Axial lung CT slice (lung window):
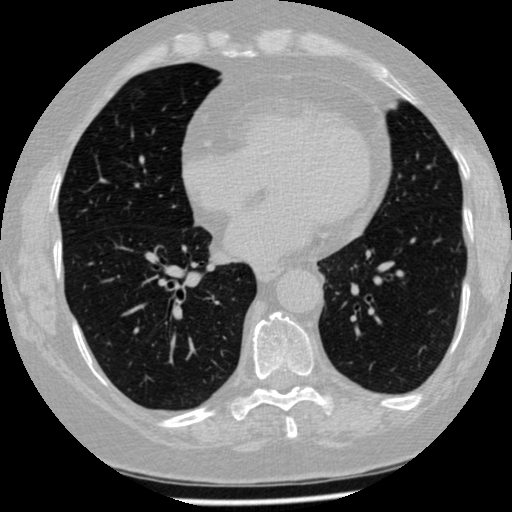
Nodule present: no